Question: I have Excel file that I want to filter about one column and on another column add specific value
<URL>
'''
Sub Macro1()
'
' Macro1
'
'
Range("Table1[type phone]").Select
ActiveSheet.ListObjects("Table1").Range.AutoFilter Field:=1, Criteria1:= _
"=*samsung*", Operator:=xlAnd
Range("Table1[company]").Select
'Here I want to add the specific value "Samsung"'
ActiveSheet.ListObjects("Table1").Range.AutoFilter Field:=1, Criteria1:= _
"=*iphone*", Operator:=xlAnd
Range("Table1[company]").Select
'Here I want to add the specific value "Apple"'
End Sub
'''
Also how can I filter about one column Blanks cells and on another column add specific value "other"?
[
What conditions can be written if, for example, the Samsung Devices table is missing?
Because if I run the code it crashes in the line it is looking for Samsung.
<URL>
How can I do it?
Thank You for helping!
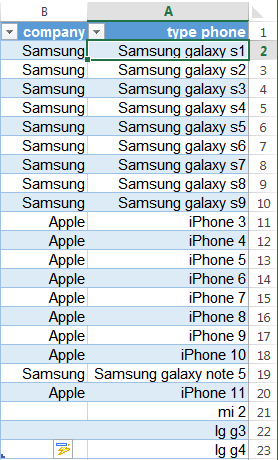
Answer: To change the value of only cells that are visible (aka those that are show in the filter) you can use 'SpecialCells(xlCellTypeVisible)'
So for your example the code that would go in the first break would be
'"Range("B2:B18").SpecialCells(xlCellTypeVisible).Value= "Samsung"'
and the second break
'"Range("B2:B18").SpecialCells(xlCellTypeVisible).Value= "Apple"'
You need to change "18" to whatever the last row is. (Or you can define a variable called LastRow and then call that instead of hard-coding the number which means it will dynamically change based on how many rows there are.)
---
With LastRow
'''
Sub Macro1()
Dim LastRow As Long
LastRow = ActiveSheet.Cells.Find("*", searchorder:=xlByRows, searchdirection:=xlPrevious).Row
Range("Table1[type phone]").Select
ActiveSheet.ListObjects("Table1").Range.AutoFilter Field:=1, Criteria1:= _
"=*samsung*", Operator:=xlAnd
Range("Table1[company]").Select
Range("B2:B" & LastRow).SpecialCells(xlCellTypeVisible).Value= "Samsung"
ActiveSheet.ListObjects("Table1").Range.AutoFilter Field:=1, Criteria1:= _
"=*iphone*", Operator:=xlAnd
Range("Table1[company]").Select
Range("B2:B" & LastRow).SpecialCells(xlCellTypeVisible).Value= "Apple"
End Sub
'''
We created a new variable called LastRow and defined it as long (A type of number). Then we defined LastRow according to a formula I use from this site:
<URL>
Finally we replace Range("B2:B18") with Range("B2:B" & LastRow) which dynamically replaces the 18 with the number LastRow.